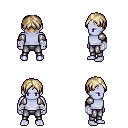
a pixel art fantasy rpg character, male body template, dark elf, purple skin, steel arm armor, metal pants, white blonde parted hairstyle, white cloth bandages, four views (front, back, left, right), 2x2 character sprite sheet, small pixel art, hard edges, no anti-aliasing